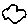
Label: cloud